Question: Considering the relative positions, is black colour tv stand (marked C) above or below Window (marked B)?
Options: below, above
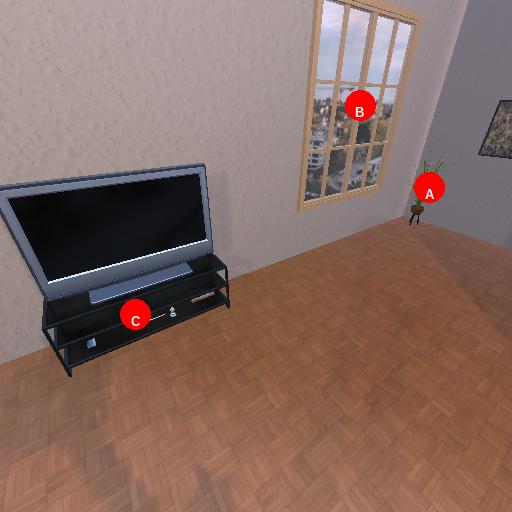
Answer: below